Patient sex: M
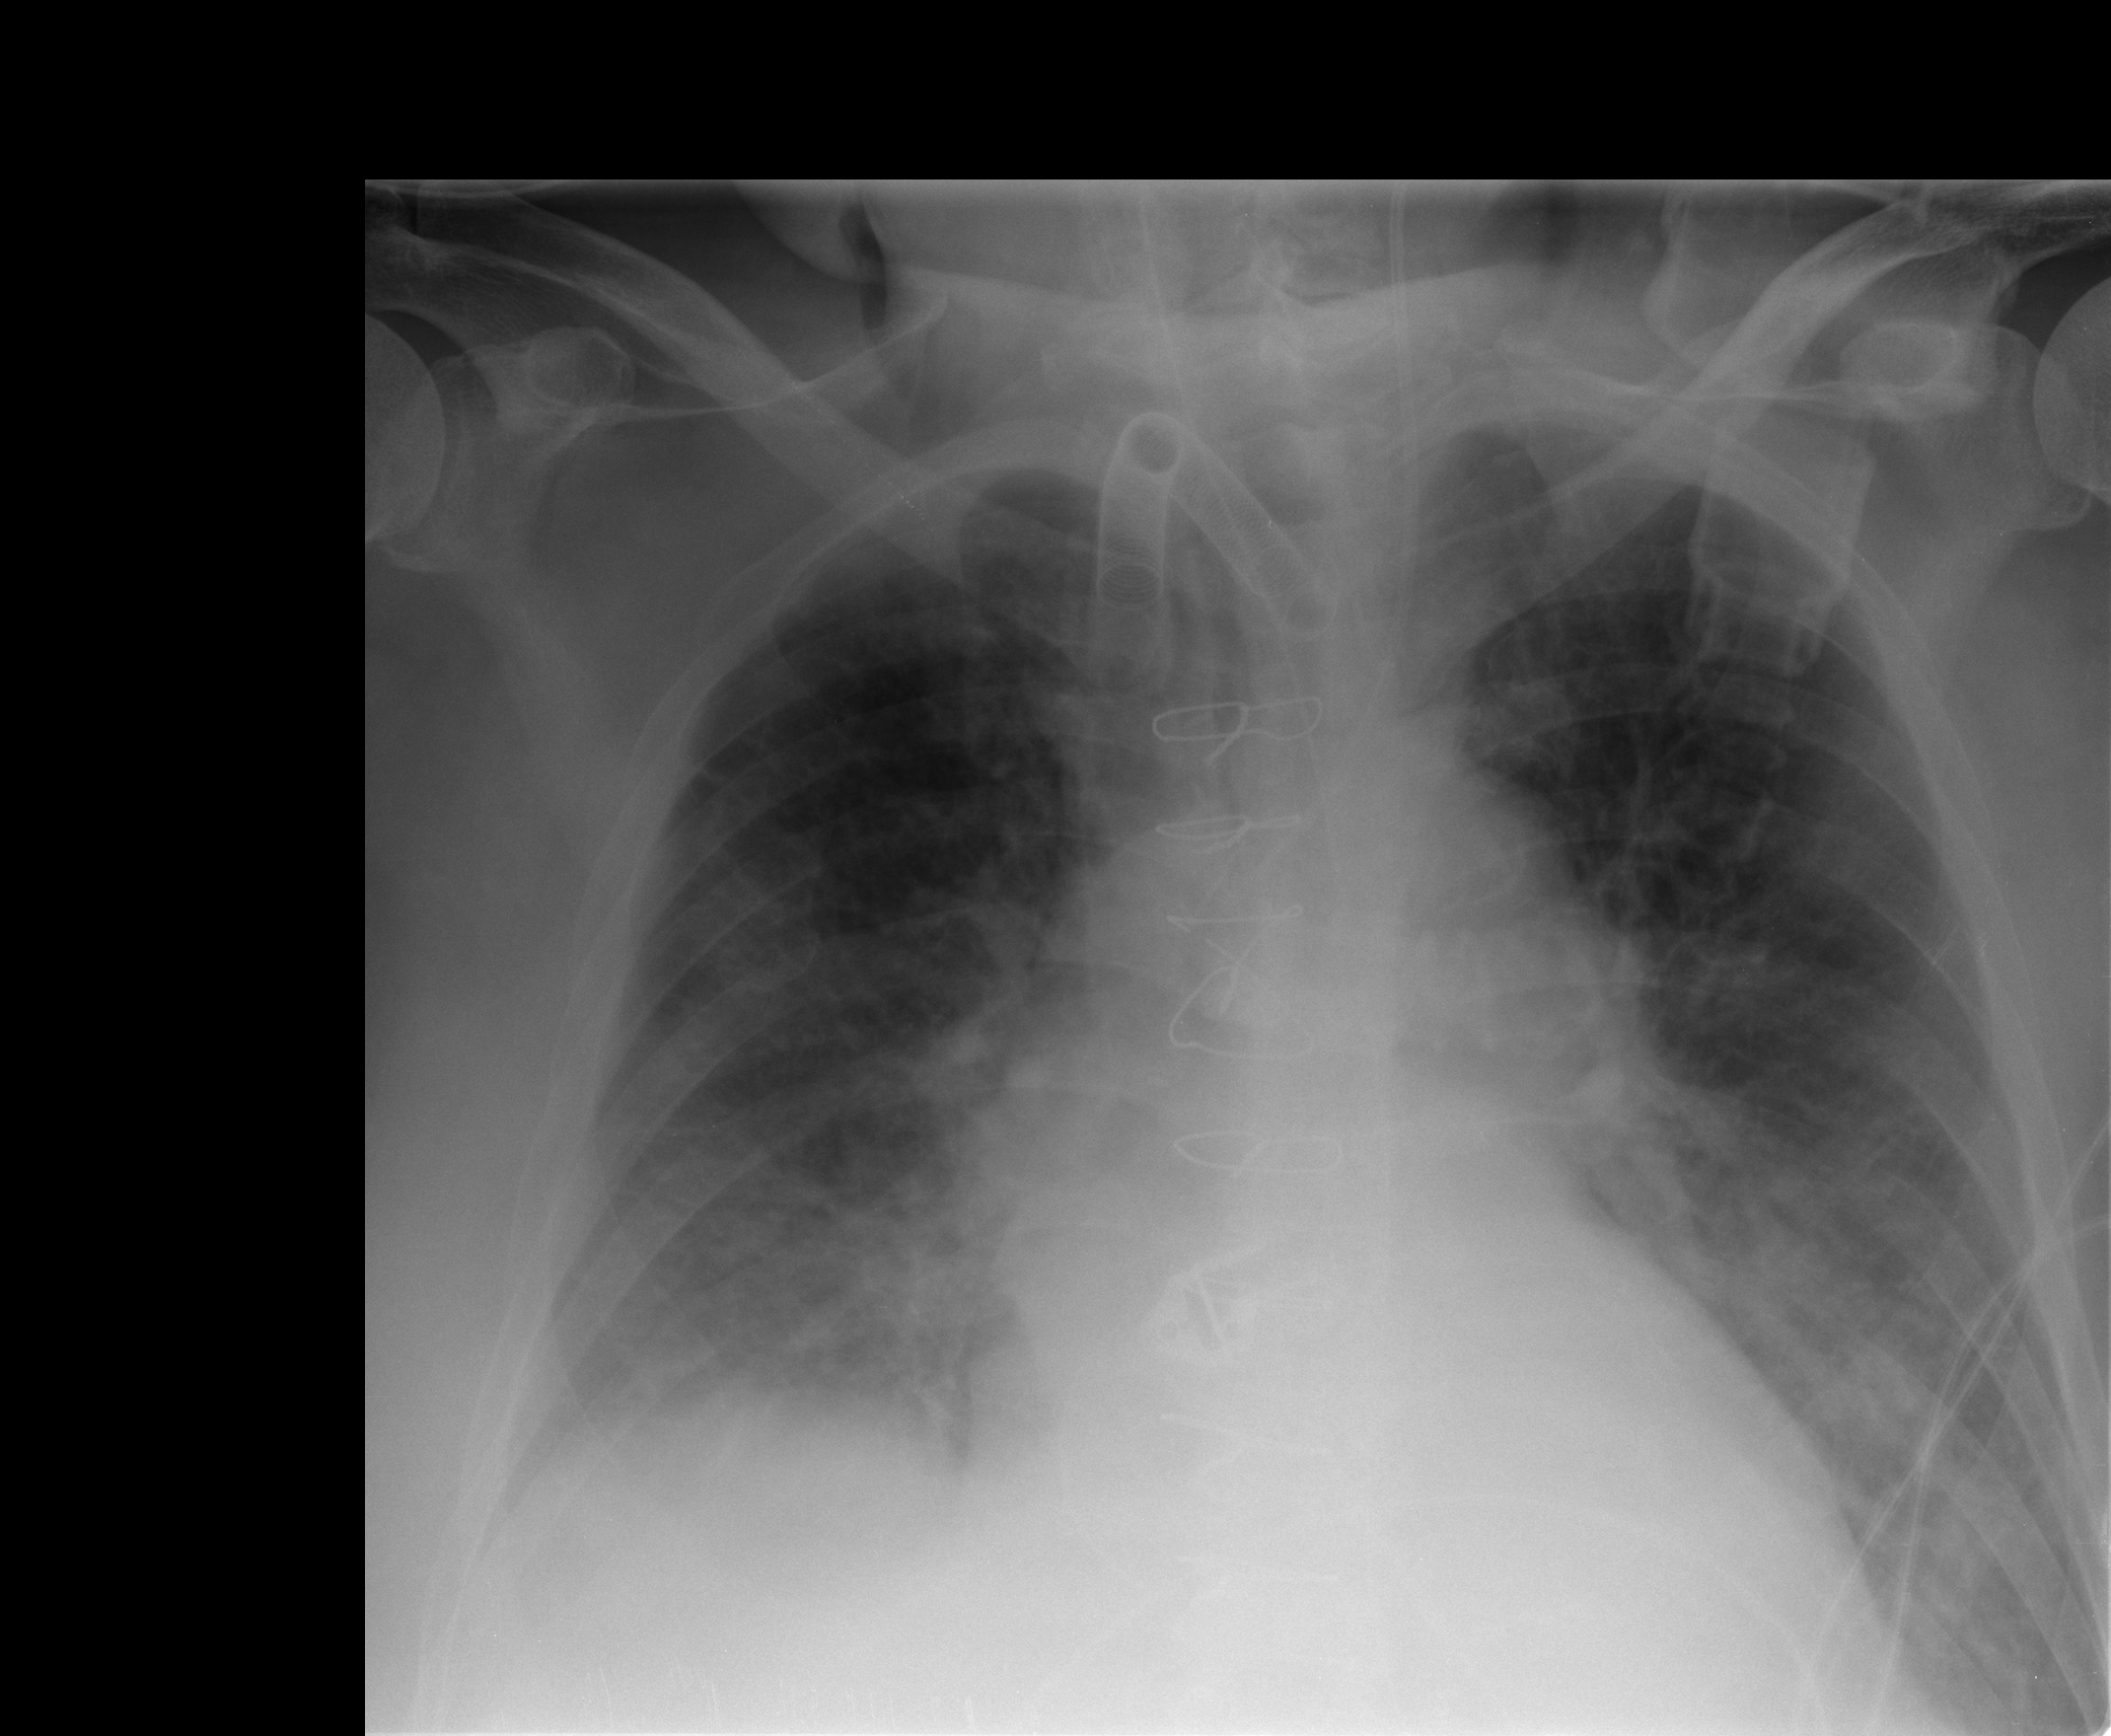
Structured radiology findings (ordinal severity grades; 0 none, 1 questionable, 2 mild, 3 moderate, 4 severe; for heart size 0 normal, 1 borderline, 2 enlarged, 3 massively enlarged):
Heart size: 1
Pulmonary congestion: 2
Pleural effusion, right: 2
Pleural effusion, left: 1
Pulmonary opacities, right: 1
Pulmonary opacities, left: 1
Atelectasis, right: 2
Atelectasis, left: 2